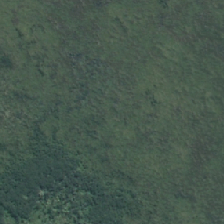
Land cover: herbaceous_freshwater_vege